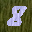
Label: 8